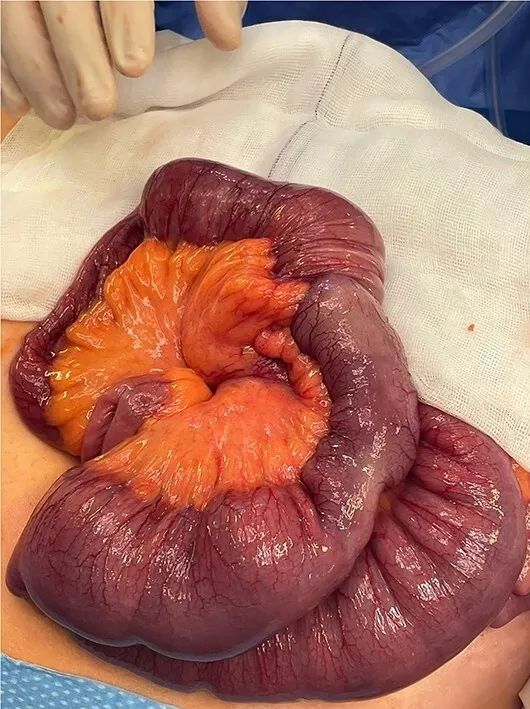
Intraoperative identification of intussusception located 1 m from the ileocecal valve.
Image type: pathology (h&e)